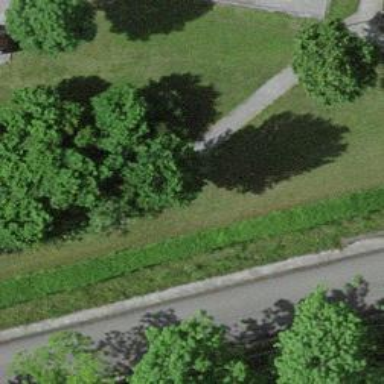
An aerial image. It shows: Bench for seating.